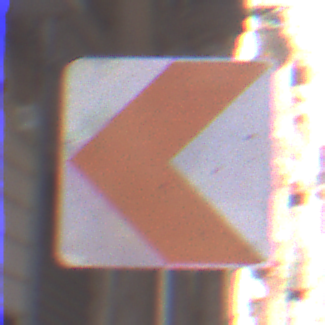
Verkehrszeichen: RichtungstafelnInKurvenKleinRechts
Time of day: MorningAfternoon
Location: Outdoor (Urban)
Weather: PartlyCloudy
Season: NotSpecified
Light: Natural